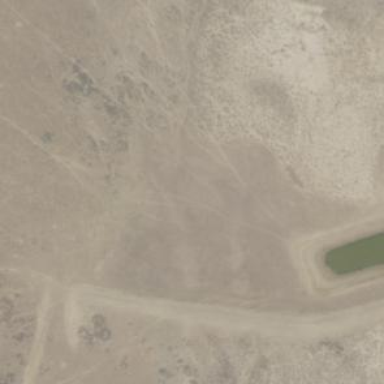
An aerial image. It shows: Reservoir.